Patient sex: M
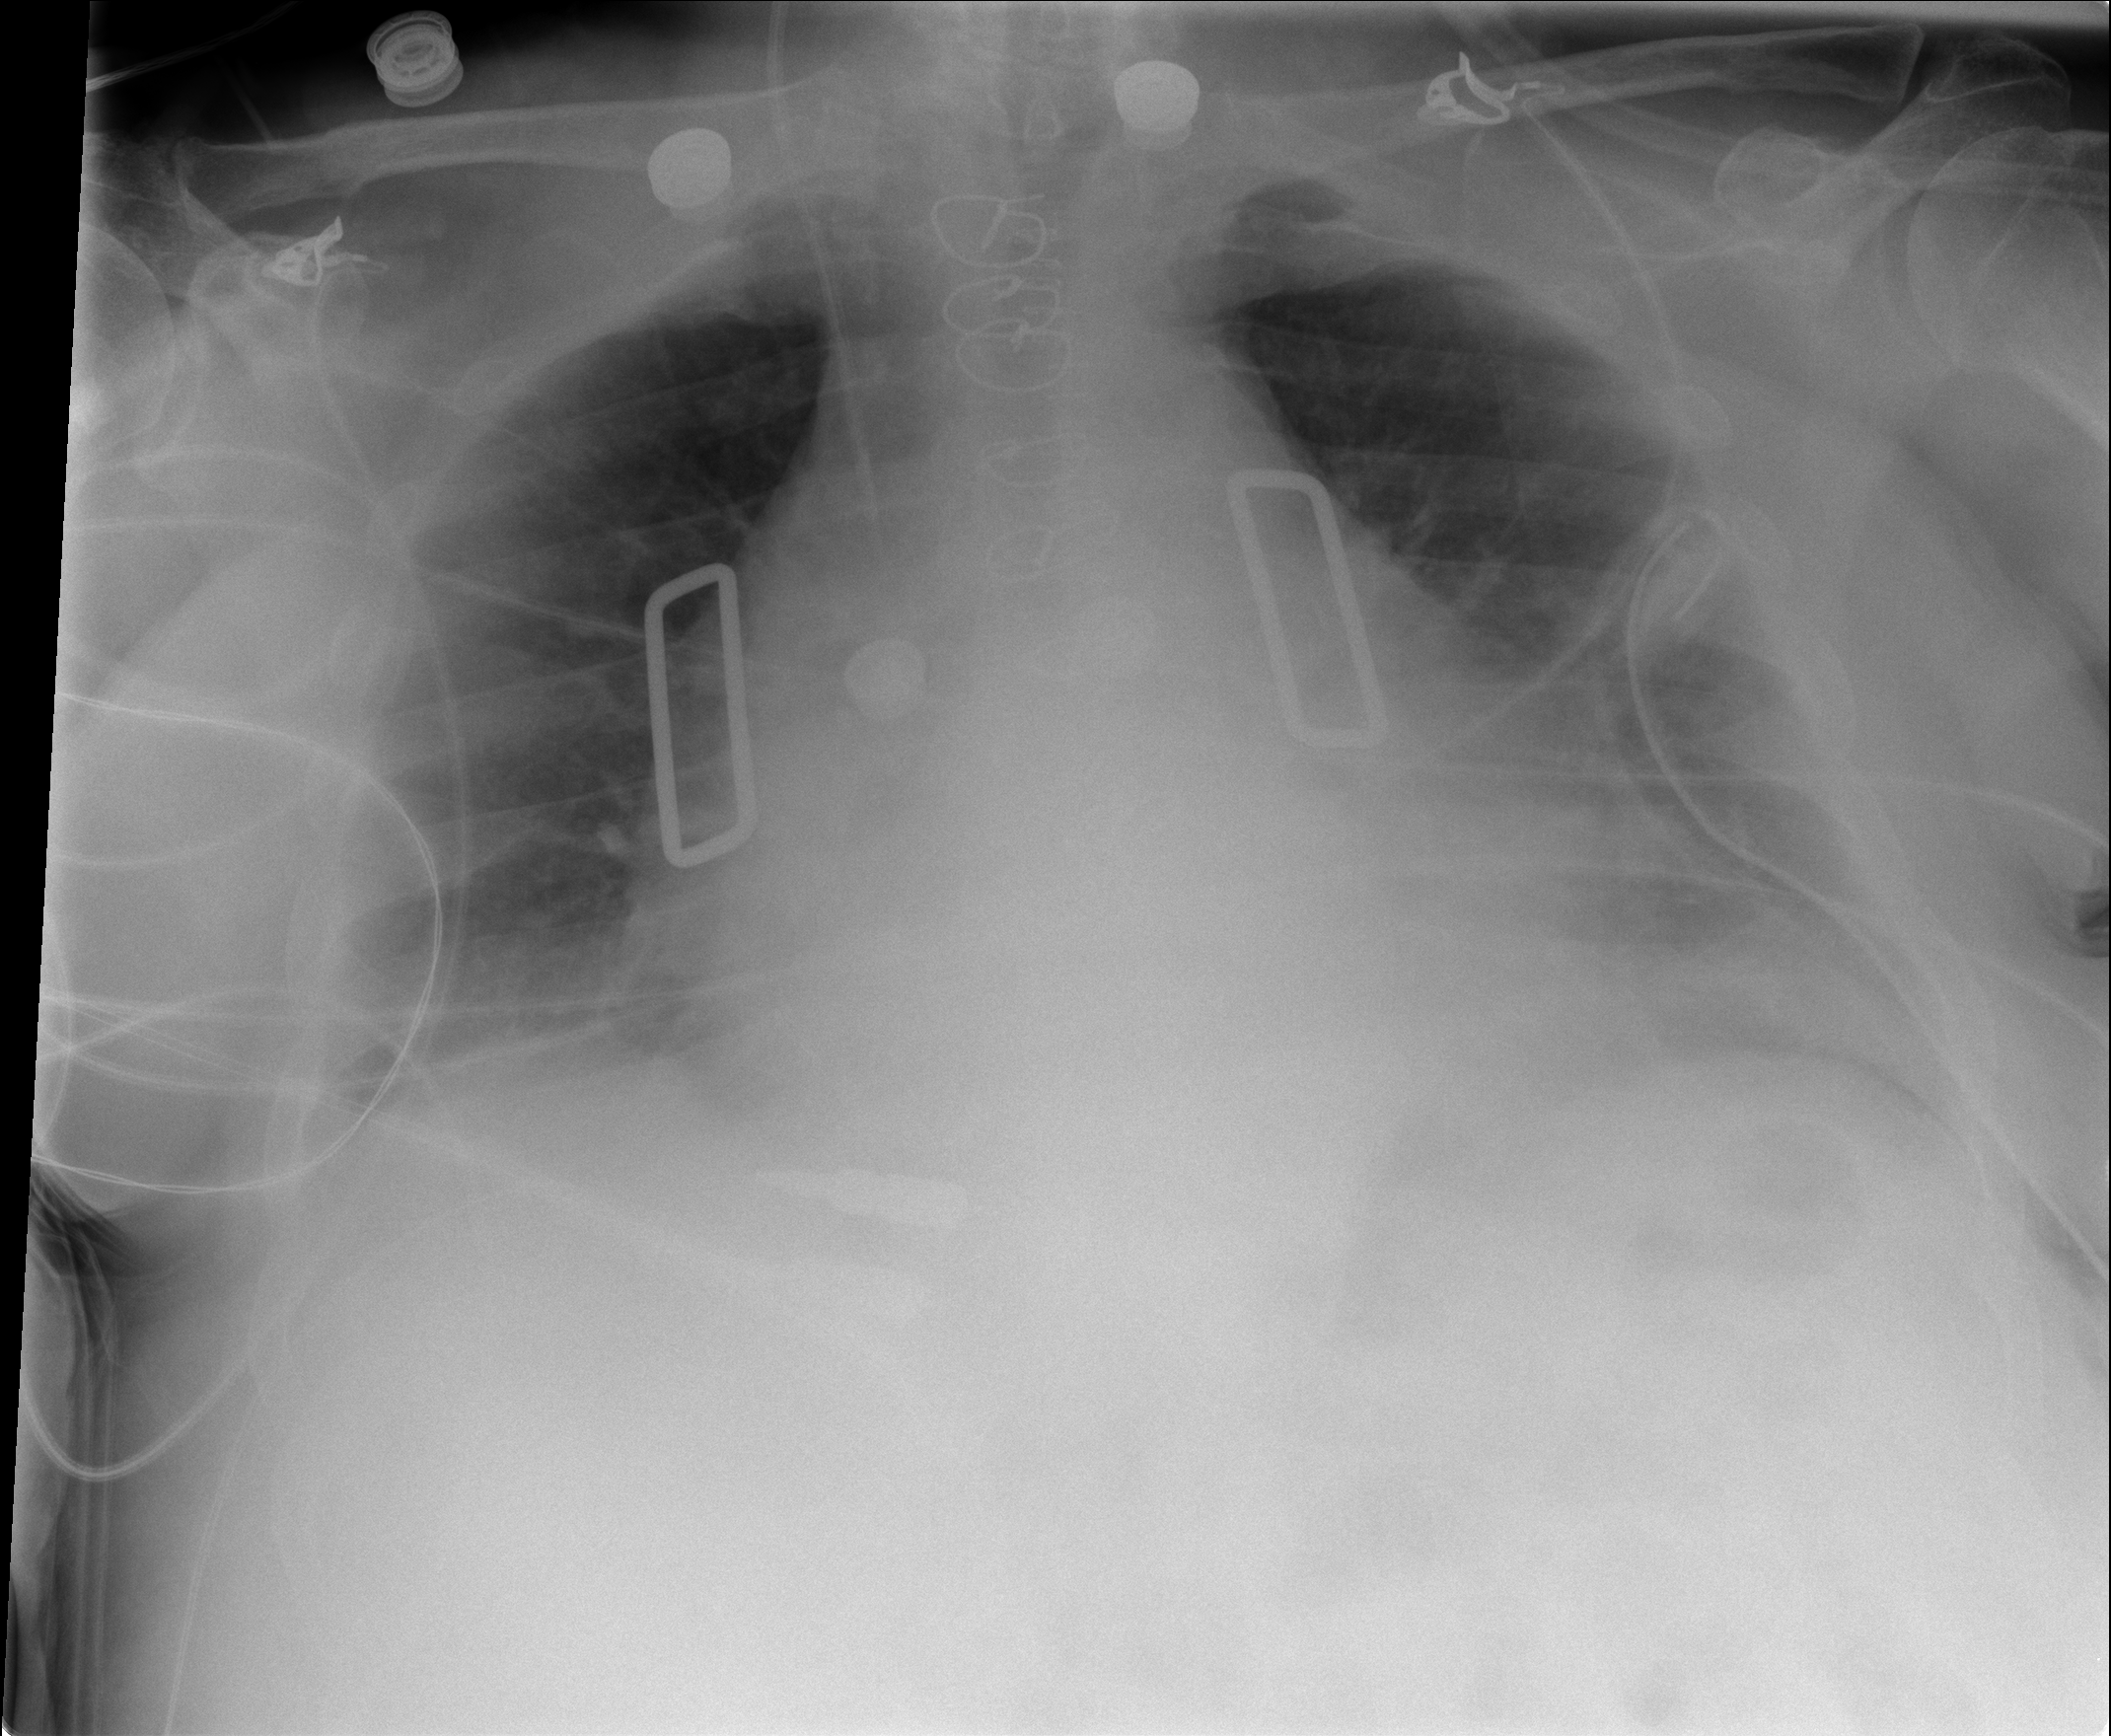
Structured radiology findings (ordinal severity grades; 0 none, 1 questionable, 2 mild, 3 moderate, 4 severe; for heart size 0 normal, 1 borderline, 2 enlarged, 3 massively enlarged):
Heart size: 2
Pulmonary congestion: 0
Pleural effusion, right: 0
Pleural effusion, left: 2
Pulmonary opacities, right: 0
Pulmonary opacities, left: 0
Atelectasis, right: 2
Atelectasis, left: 2